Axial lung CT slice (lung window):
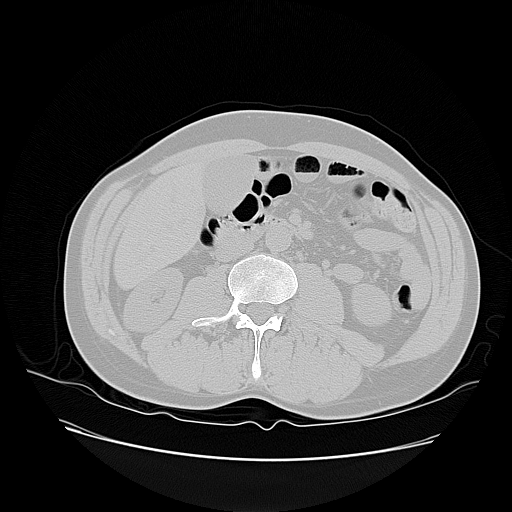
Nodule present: no